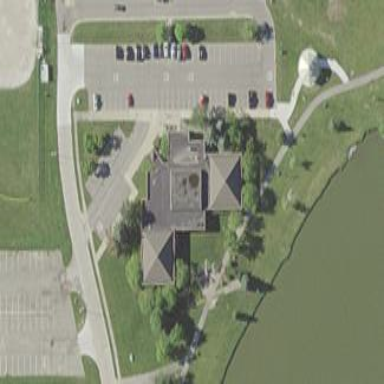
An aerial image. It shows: Library building.